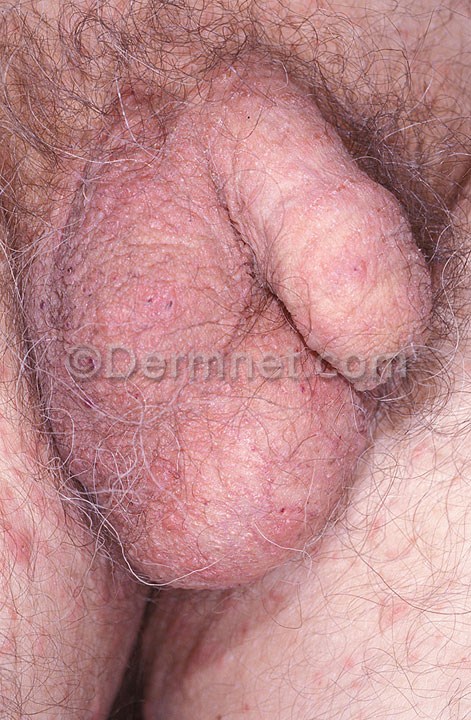
Disease: Scabies Lyme Disease and other Infestations and Bites